Question: When I do a printk with "bad" characters, sometimes I scrambles my screen,

Is this unavoidable when printing them?
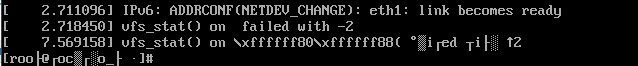
Answer: Type and Enter on your command line to get it fixed again. If you don't see it anymore, you might have to type it blindly, but it works often.
Depending on how you set up your environment, there are characters that can't be printed without messing up your command line.
You can try to print hex values . Like this it is usually much easier to find a logic behind the data.